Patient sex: F
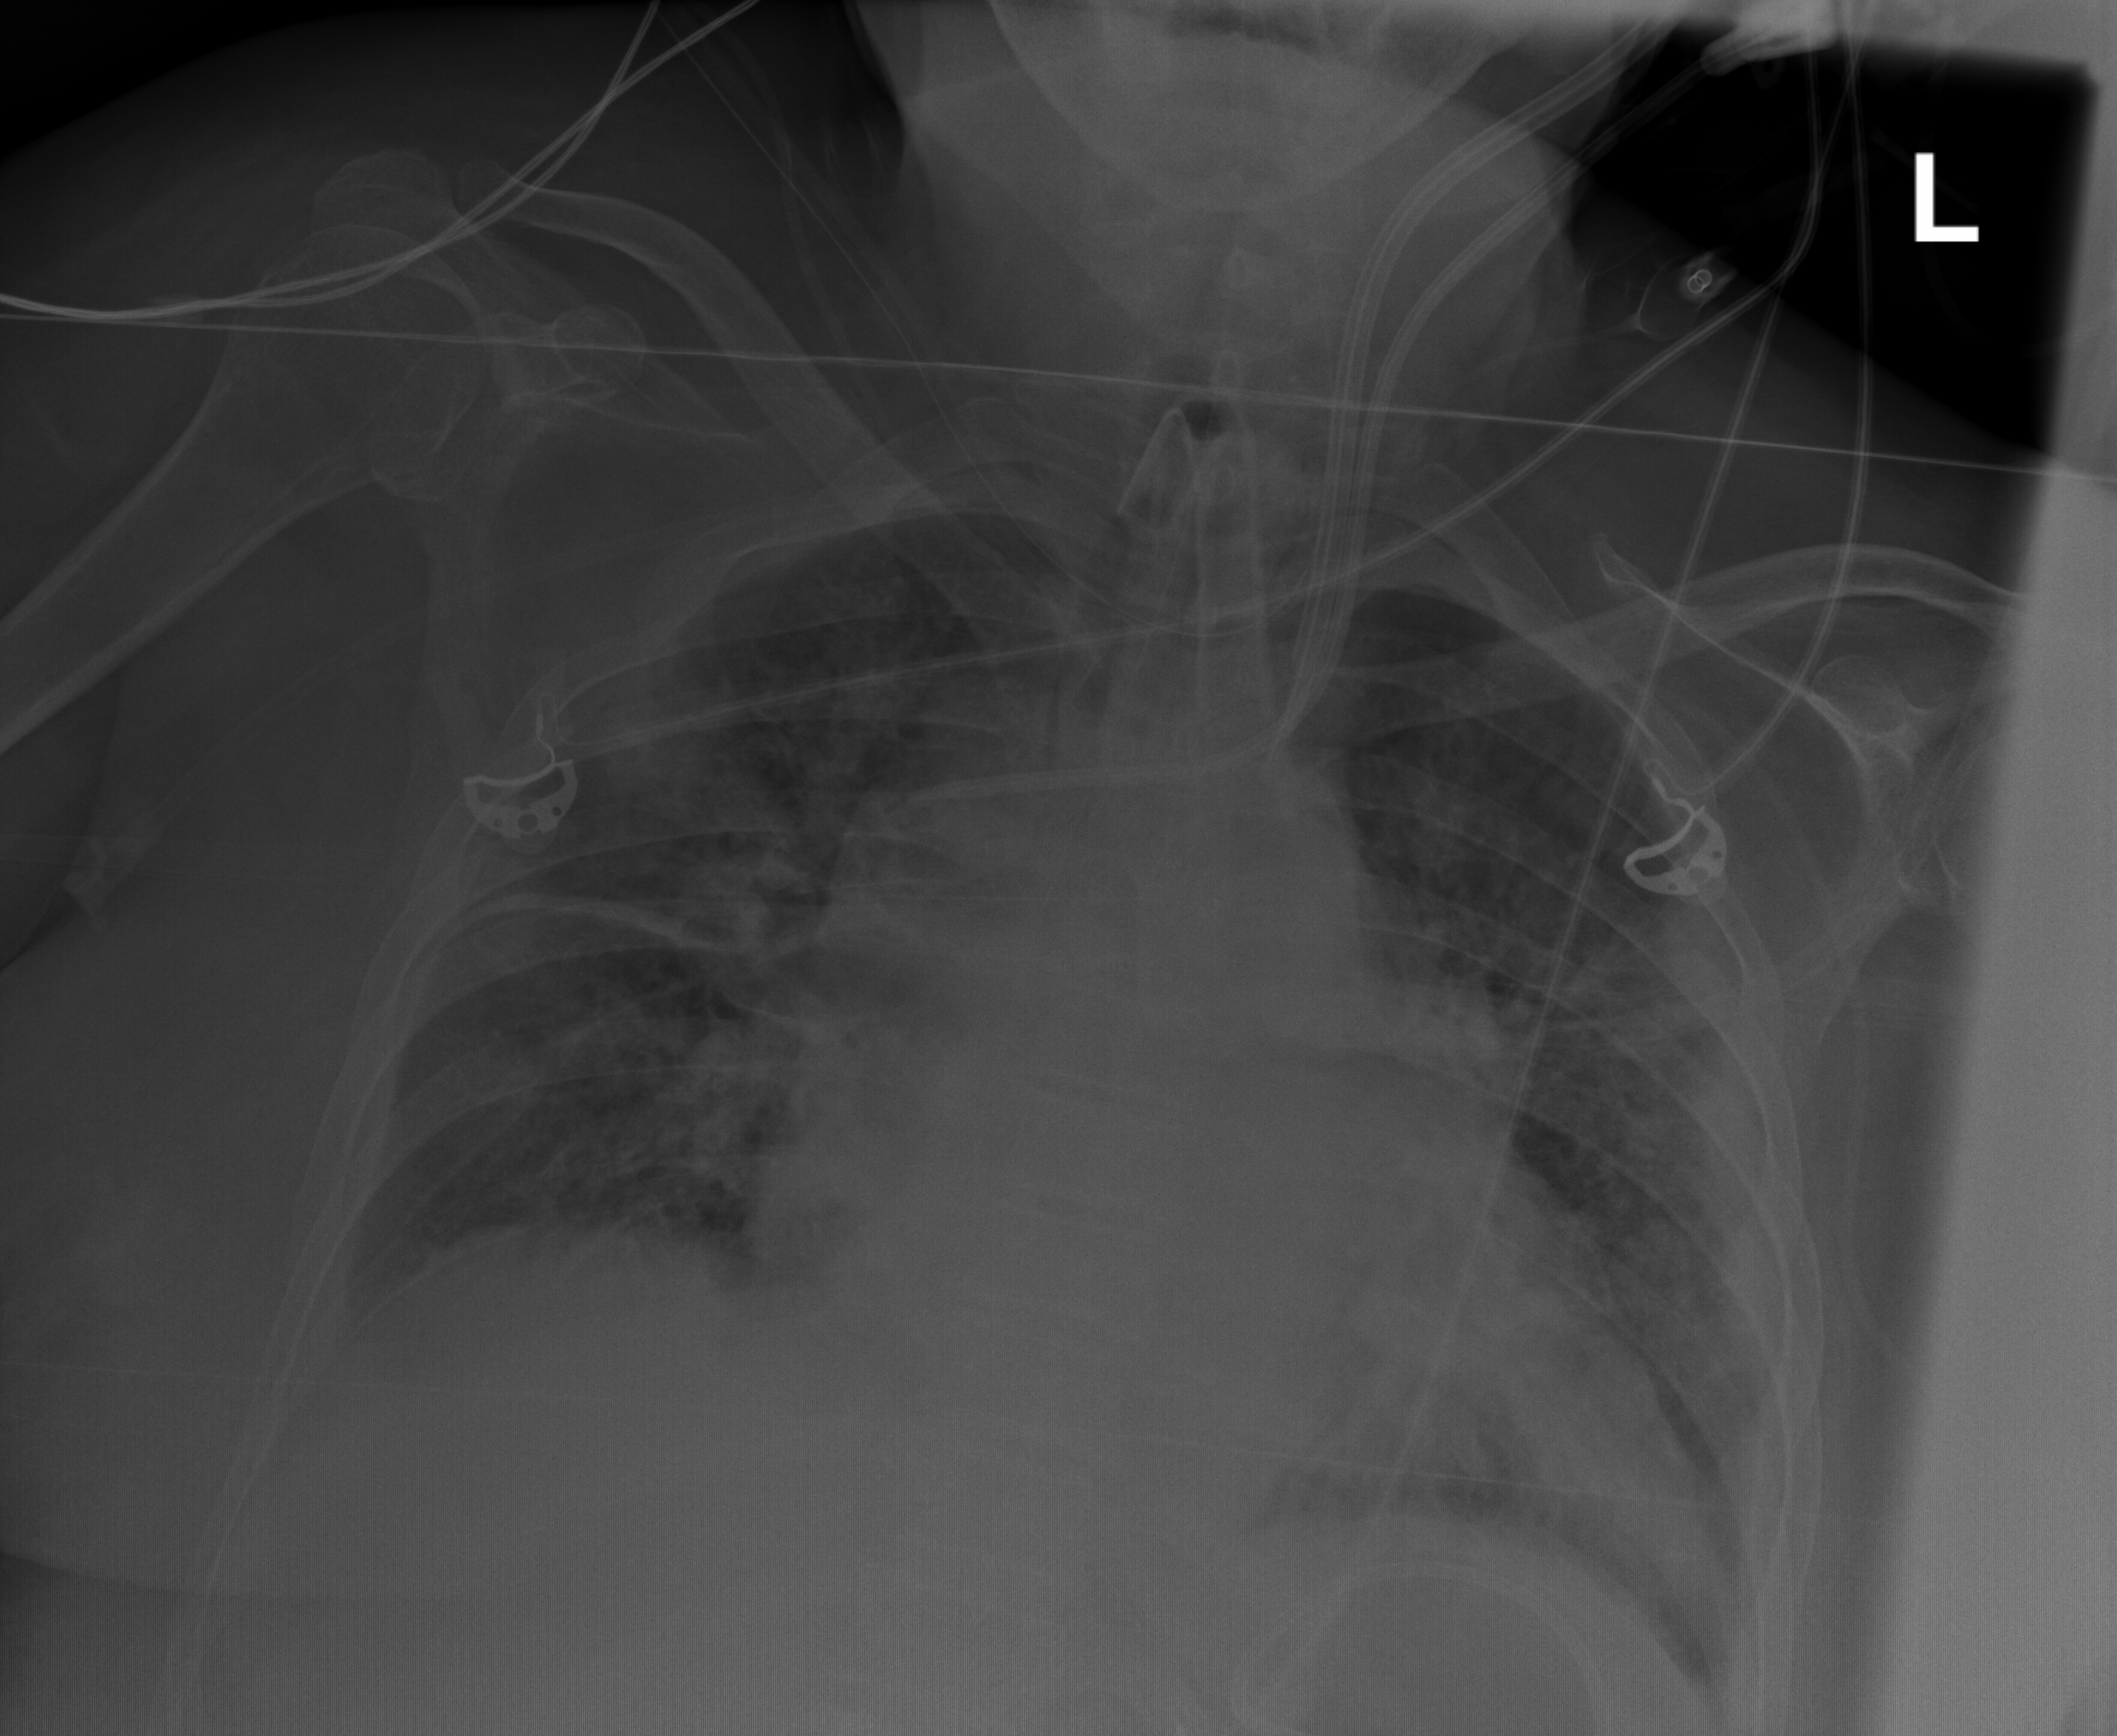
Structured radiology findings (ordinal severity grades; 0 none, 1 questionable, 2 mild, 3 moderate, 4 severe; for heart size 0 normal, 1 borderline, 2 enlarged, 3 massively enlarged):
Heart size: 2
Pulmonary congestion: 3
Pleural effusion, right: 2
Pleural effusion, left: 2
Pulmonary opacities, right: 2
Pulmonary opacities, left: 2
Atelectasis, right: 2
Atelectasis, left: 2